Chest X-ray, AP view. Patient: 46 years old, sex F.
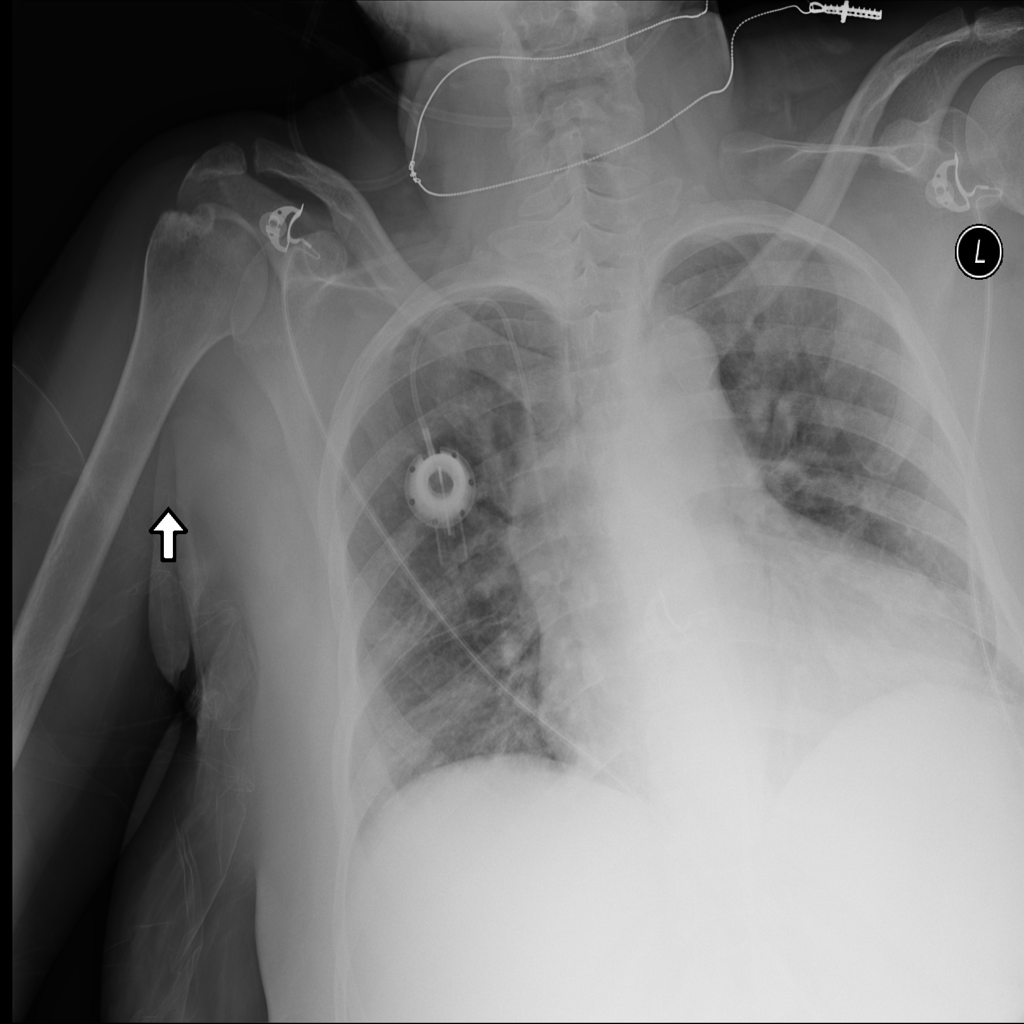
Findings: No Finding